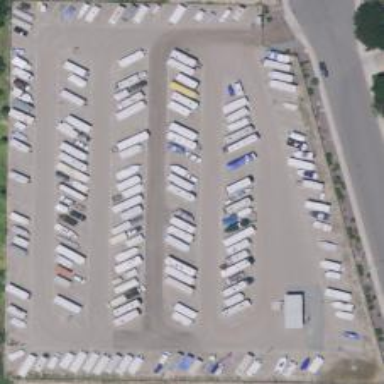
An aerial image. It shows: Boat storage facility.